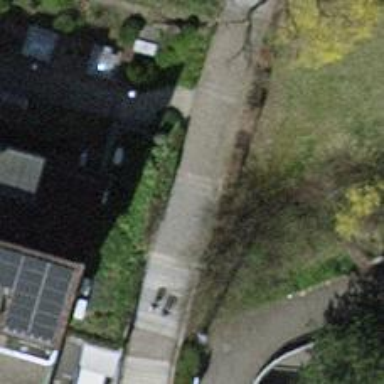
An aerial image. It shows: Footway with sett surface.